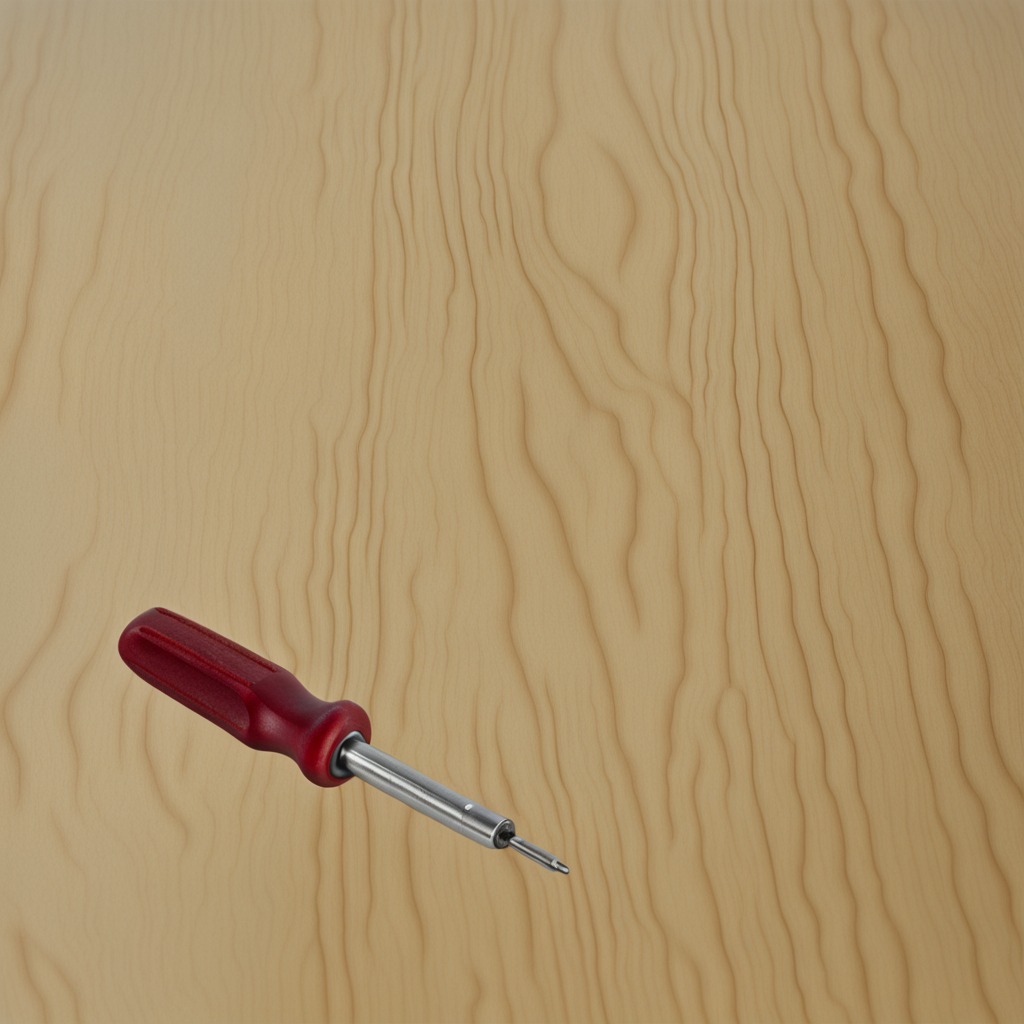
A screwdriver lies on the plywood surface in a paint workshop lit by afternoon window light.